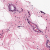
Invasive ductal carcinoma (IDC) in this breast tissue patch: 0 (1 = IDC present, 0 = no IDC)